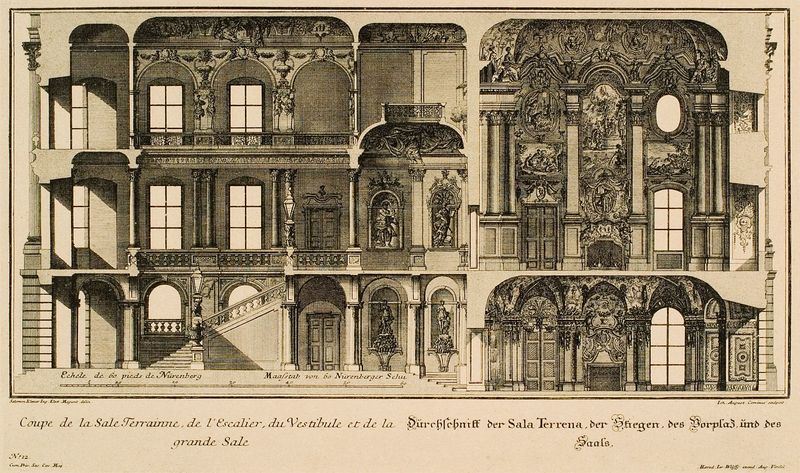
Titel: Durchschnitt der Sala Terrena, der Stiegen, des Vorplatz und des Saals
Künstler: Salomon Kleiner
Schlagwörter: gemälde, fenster, pfeiler, schwarz, säule, säulen, tür, zeichnung, gebäude, haus, schloss, muster, alt, architektur, oval, schrift, bogen, türen, mauer, figuren, französisch, treppe, treppen, ornamente, stuck, geländer, innenansicht, stufen, bögen, balustrade, radierung, entwurf, treppenhaus, etagen, plan, prunk, stockwerke, aufriss, bauplan, querschintt, säuolen